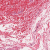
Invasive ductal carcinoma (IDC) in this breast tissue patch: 0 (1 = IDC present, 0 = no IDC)